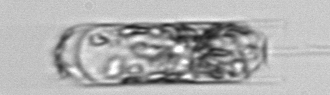
Label: Ditylum_brightwellii